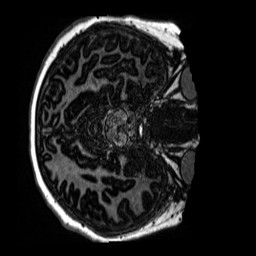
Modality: MP2RAGE
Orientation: axial
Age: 10
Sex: female
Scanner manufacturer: siemens
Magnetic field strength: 3 T
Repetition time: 4 s
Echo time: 0.00299 s